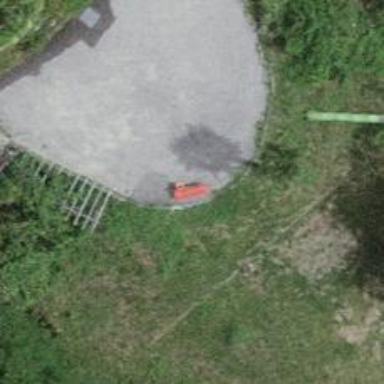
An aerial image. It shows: Red bench.